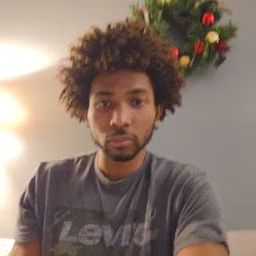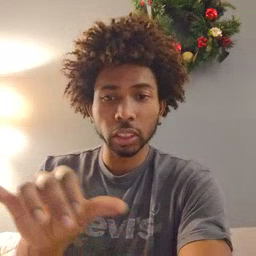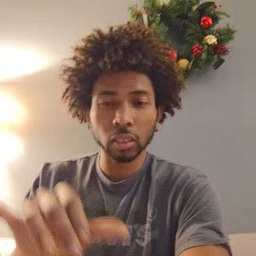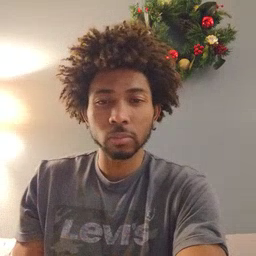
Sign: same